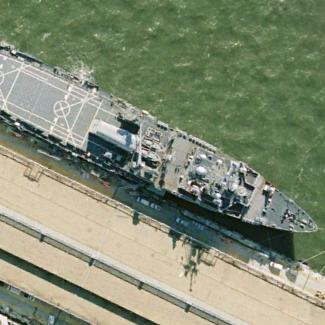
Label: combat